Question: I starting in Spring MVC with the Book Spring in Action, I'm making the exercise of the chapter 5, with the Spitter application but I got the following error:
> org.springframework.beans.factory.UnsatisfiedDependencyException: Error creating bean with name 'spittleController' defined in file [C:\xampp\htdocs.metadata.plugins\org.eclipse.wst.server.core\tmp1\wtpwebapps\spitter\WEB-INF\classes\com\spitter\web\SpittleController.class]: Unsatisfied dependency expressed through constructor argument with index 0 of type [com.spitter.data.SpittleRepository]: : No qualifying bean of type [com.spitter.data.SpittleRepository] found for dependency: expected at least 1 bean which qualifies as autowire candidate for this dependency. Dependency annotations: {}; nested exception is org.springframework.beans.factory.NoSuchBeanDefinitionException: No qualifying bean of type [com.spitter.data.SpittleRepository] found for dependency: expected at least 1 bean which qualifies as autowire candidate for this dependency. Dependency annotations: {}
I got the project here in github: <URL>
I already do my research but nothing seems to work.
I'm using STS and Maven, this is the structure of the app:

Here is my pom.xml
'''
<project xmlns="http://maven.apache.org/POM/4.0.0" xmlns:xsi="http://www.w3.org/2001/XMLSchema-instance"
xsi:schemaLocation="http://maven.apache.org/POM/4.0.0 http://maven.apache.org/xsd/maven-4.0.0.xsd">
<modelVersion>4.0.0</modelVersion>
<groupId>com.spitter.config</groupId>
<artifactId>spitter</artifactId>
<version>0.0.1-SNAPSHOT</version>
<packaging>war</packaging>
<name>spitter</name>
<url>http://maven.apache.org</url>
<properties>
<project.build.sourceEncoding>UTF-8</project.build.sourceEncoding>
<springframework.version>4.1.5.RELEASE</springframework.version>
</properties>
<dependencies>
<dependency>
<groupId>junit</groupId>
<artifactId>junit</artifactId>
<version>3.8.1</version>
<scope>test</scope>
</dependency>
<dependency>
<groupId>org.springframework</groupId>
<artifactId>spring-webmvc</artifactId>
<version>${springframework.version}</version>
</dependency>
<dependency>
<groupId>javax.servlet</groupId>
<artifactId>javax.servlet-api</artifactId>
<version>3.1.0</version>
</dependency>
<dependency>
<groupId>javax.servlet.jsp</groupId>
<artifactId>javax.servlet.jsp-api</artifactId>
<version>2.3.1</version>
</dependency>
<dependency>
<groupId>javax.servlet</groupId>
<artifactId>jstl</artifactId>
<version>1.2</version>
</dependency>
<!-- https://mvnrepository.com/artifact/org.apache.commons/commons-lang3 -->
<dependency>
<groupId>org.apache.commons</groupId>
<artifactId>commons-lang3</artifactId>
<version>3.0</version>
</dependency>
</dependencies>
<build>
<pluginManagement>
<plugins>
<plugin>
<groupId>org.apache.maven.plugins</groupId>
<artifactId>maven-compiler-plugin</artifactId>
<version>3.2</version>
<configuration>
<source>1.8</source>
<target>1.8</target>
</configuration>
</plugin>
<plugin>
<groupId>org.apache.maven.plugins</groupId>
<artifactId>maven-war-plugin</artifactId>
<version>2.4</version>
<configuration>
<warSourceDirectory>src/main/webapp</warSourceDirectory>
<warName>spitter</warName>
<failOnMissingWebXml>false</failOnMissingWebXml>
</configuration>
</plugin>
</plugins>
</pluginManagement>
<finalName>spitter</finalName>
</build>
'''
And my config files:
SpittrWebAppInitializer.java
'''
package com.spitter.config;
import org.springframework.web.servlet.support.AbstractAnnotationConfigDispatcherServletInitializer;
public class SpittrWebAppInitializer extends AbstractAnnotationConfigDispatcherServletInitializer{
@Override
protected Class<?>[] getRootConfigClasses() {
return new Class<?>[] { RootConfig.class };
}
@Override
protected Class<?>[] getServletConfigClasses() {
return new Class<?>[] { WebConfig.class };
}
@Override
protected String[] getServletMappings() {
return new String[] { "/" };
}
}
'''
WebConfig.java
'''
package com.spitter.config;
import org.springframework.context.annotation.Bean;
import org.springframework.context.annotation.ComponentScan;
import org.springframework.context.annotation.Configuration;
import org.springframework.web.servlet.ViewResolver;
import org.springframework.web.servlet.config.annotation.DefaultServletHandlerConfigurer;
import org.springframework.web.servlet.config.annotation.EnableWebMvc;
import org.springframework.web.servlet.config.annotation.WebMvcConfigurerAdapter;
import org.springframework.web.servlet.view.InternalResourceViewResolver;
@Configuration
@EnableWebMvc
@ComponentScan("com.spitter.web")
public class WebConfig extends WebMvcConfigurerAdapter {
@Bean
public ViewResolver viewResolver() {
InternalResourceViewResolver resolver = new InternalResourceViewResolver();
resolver.setPrefix("/WEB-INF/views/");
resolver.setSuffix(".jsp");
resolver.setExposeContextBeansAsAttributes(true);
return resolver;
}
@Override
public void configureDefaultServletHandling(DefaultServletHandlerConfigurer configurer) {
configurer.enable();
}
}
'''
RootConfig.java
'''
package com.spitter.config;
import org.springframework.context.annotation.ComponentScan;
import org.springframework.context.annotation.ComponentScan.Filter;
import org.springframework.context.annotation.Configuration;
import org.springframework.context.annotation.FilterType;
import org.springframework.web.servlet.config.annotation.EnableWebMvc;
@Configuration
@ComponentScan(basePackages = { "com.spitter.data" }, excludeFilters = {@Filter(type = FilterType.ANNOTATION, value = EnableWebMvc.class) })
public class RootConfig {
}
'''
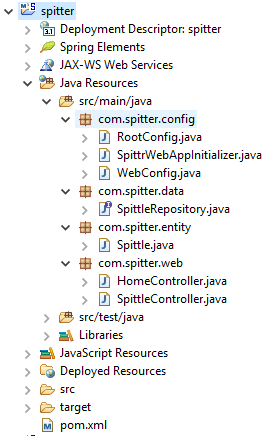
Answer: I know this code. It used to give me serious headache 2 years ago.
The eror is in the code OR the book itslef.
Go to the publishers site and download the updated sourcecode. <URL>
or
<URL>